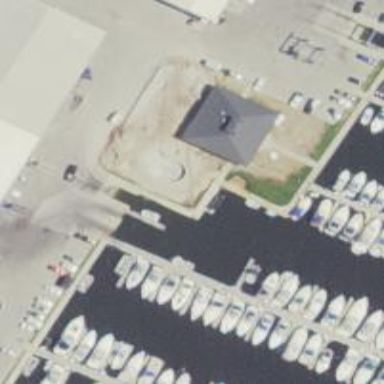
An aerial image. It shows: Man-made pier.